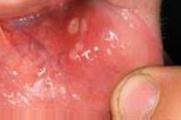
Condition: Mouth Ulcer